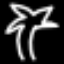
Label: palm tree